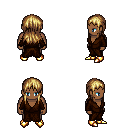
a pixel art fantasy rpg character, male body template, human, dark skin, brown robe, teal pants, blonde unkempt hairstyle, gold boots, four views (front, back, left, right), 2x2 character sprite sheet, small pixel art, hard edges, no anti-aliasing